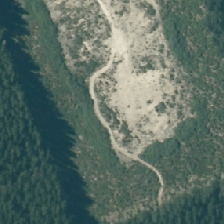
Land cover: low_producing_grassland